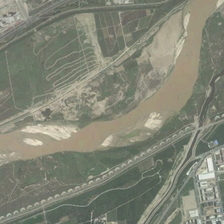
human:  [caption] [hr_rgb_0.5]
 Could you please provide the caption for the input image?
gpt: the color of the river is brown .

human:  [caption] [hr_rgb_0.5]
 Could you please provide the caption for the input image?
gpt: many farmlands are in two sides of a curved yellow river .

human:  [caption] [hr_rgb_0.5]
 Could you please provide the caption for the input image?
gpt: many farmlands are in two sides of a curved yellow river .

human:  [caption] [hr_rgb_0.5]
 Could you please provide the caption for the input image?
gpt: the color of the river is brown .

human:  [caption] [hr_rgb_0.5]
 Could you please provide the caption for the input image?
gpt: many farmlands are in two sides of a curved yellow river .